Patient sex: M
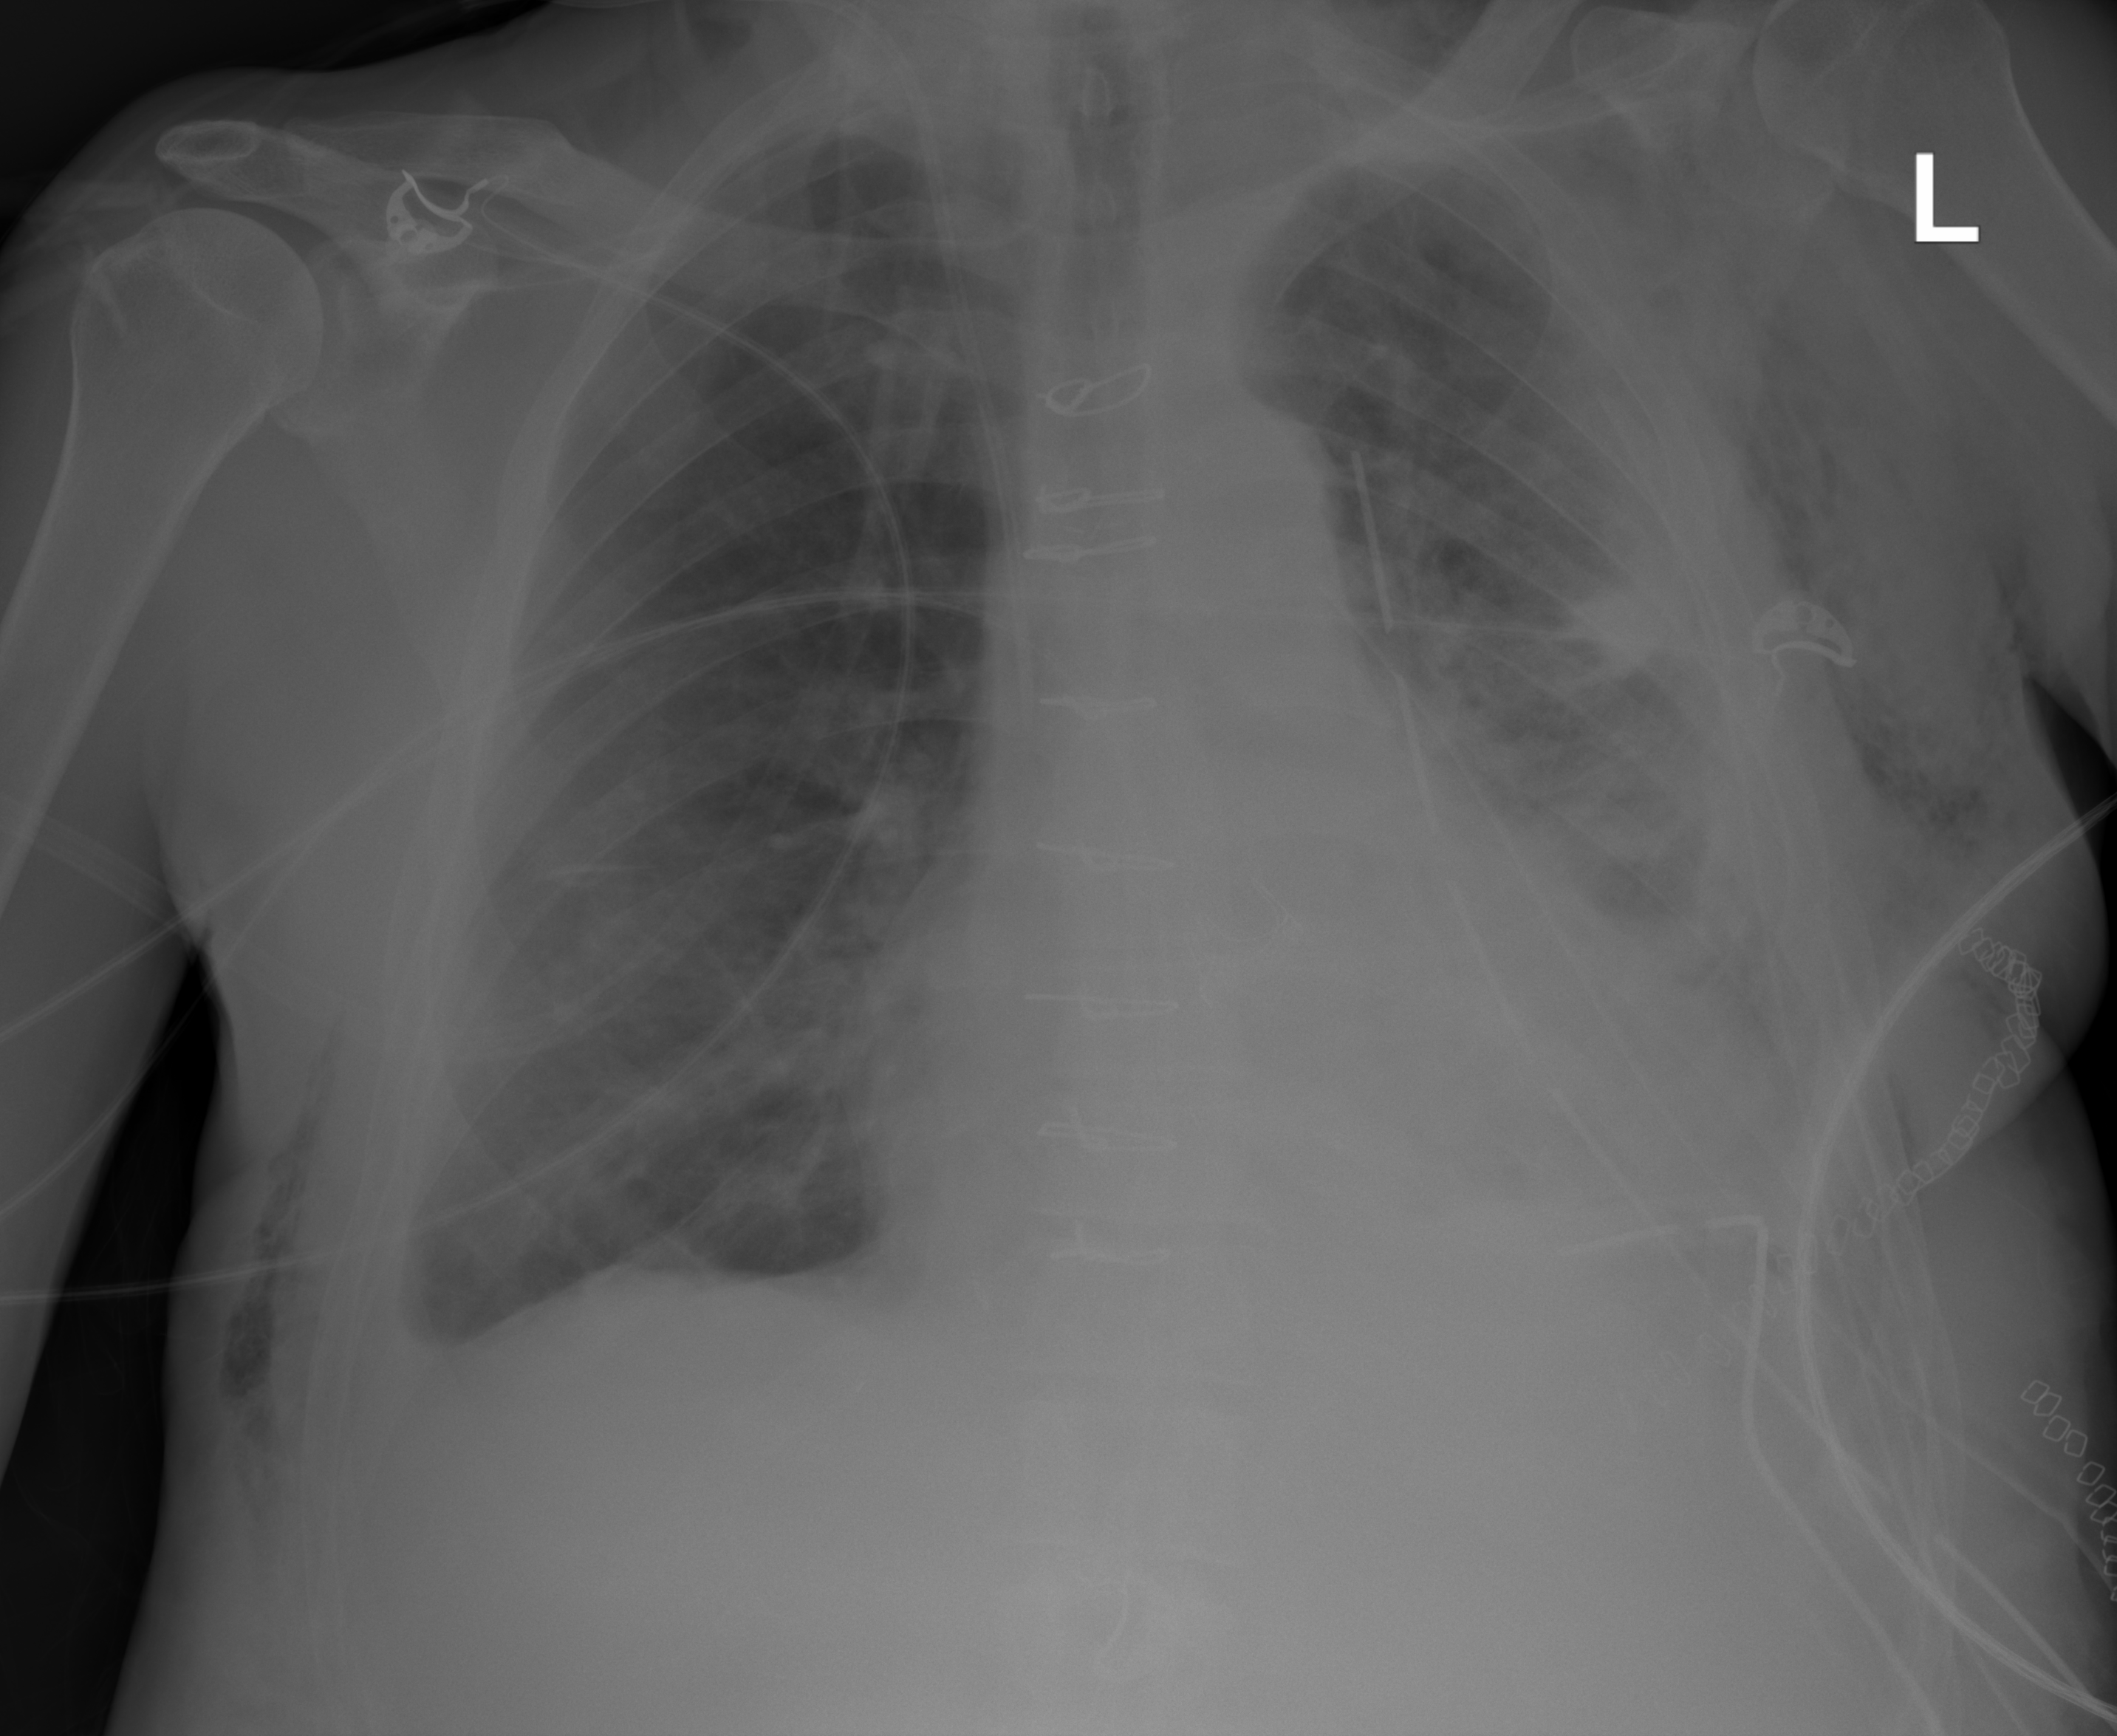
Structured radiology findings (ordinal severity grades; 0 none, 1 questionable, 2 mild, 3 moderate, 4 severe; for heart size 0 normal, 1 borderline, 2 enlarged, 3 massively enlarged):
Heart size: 1
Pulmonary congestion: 0
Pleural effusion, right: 2
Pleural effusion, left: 3
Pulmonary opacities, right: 0
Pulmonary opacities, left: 0
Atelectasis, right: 2
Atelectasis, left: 3